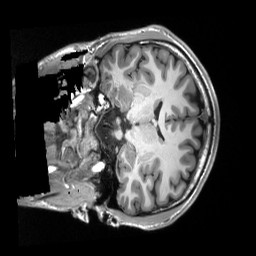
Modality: T1w
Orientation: coronal
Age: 20